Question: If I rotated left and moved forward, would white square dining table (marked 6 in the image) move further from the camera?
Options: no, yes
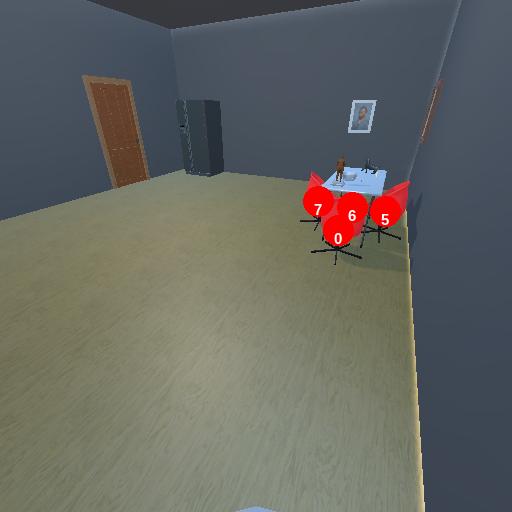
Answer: no